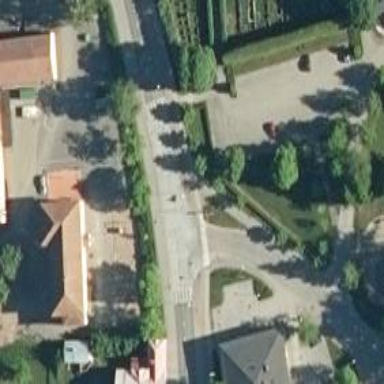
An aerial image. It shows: Cycleway.